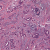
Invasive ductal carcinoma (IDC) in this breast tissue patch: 1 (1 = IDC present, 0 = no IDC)